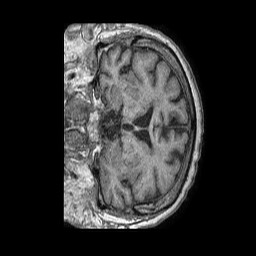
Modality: T1w
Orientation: coronal
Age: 70
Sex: female
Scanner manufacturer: philips
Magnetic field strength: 1.5 T
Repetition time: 0.007923 s
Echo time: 0.003636 s